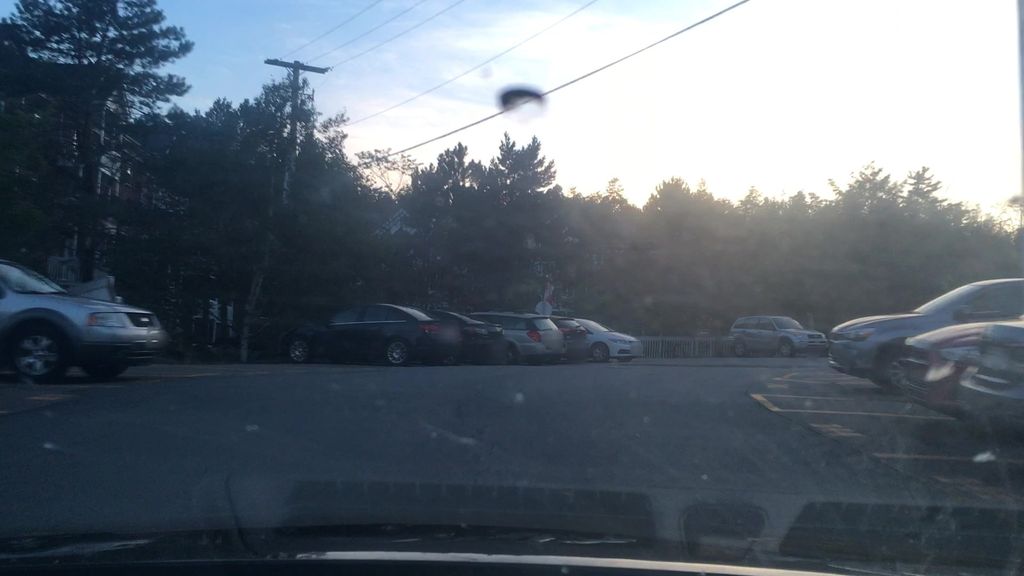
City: halifax